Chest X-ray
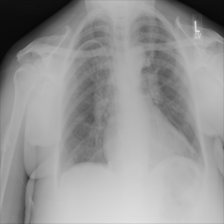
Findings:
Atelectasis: negative
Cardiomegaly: negative
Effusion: negative
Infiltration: negative
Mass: negative
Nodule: negative
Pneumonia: negative
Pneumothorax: negative
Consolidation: negative
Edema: negative
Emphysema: negative
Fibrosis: negative
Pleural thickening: negative
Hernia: negative